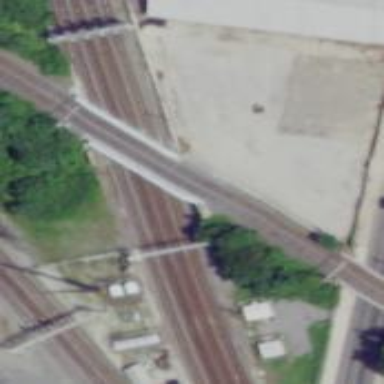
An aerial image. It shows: Electrified railway with contact line running along embankment.